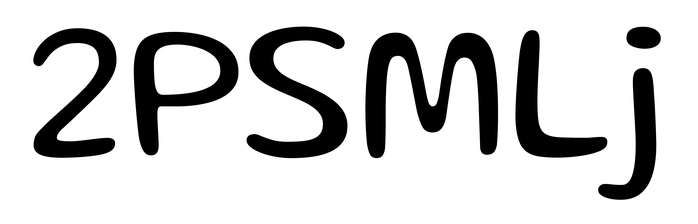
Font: Gluten_Light